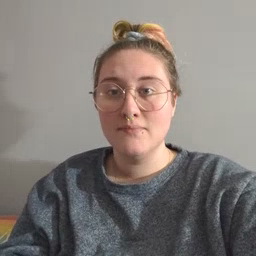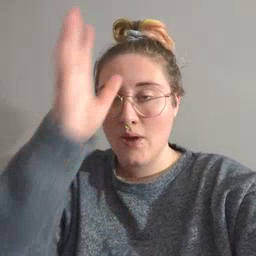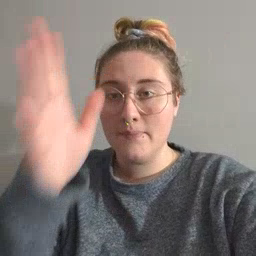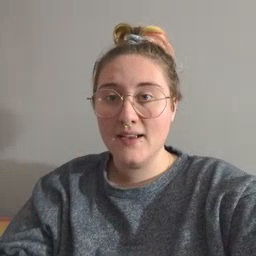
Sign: grandpa